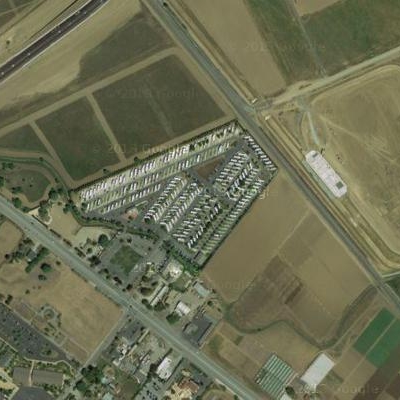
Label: gParking